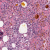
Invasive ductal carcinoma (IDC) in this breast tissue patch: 0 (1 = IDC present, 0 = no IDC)